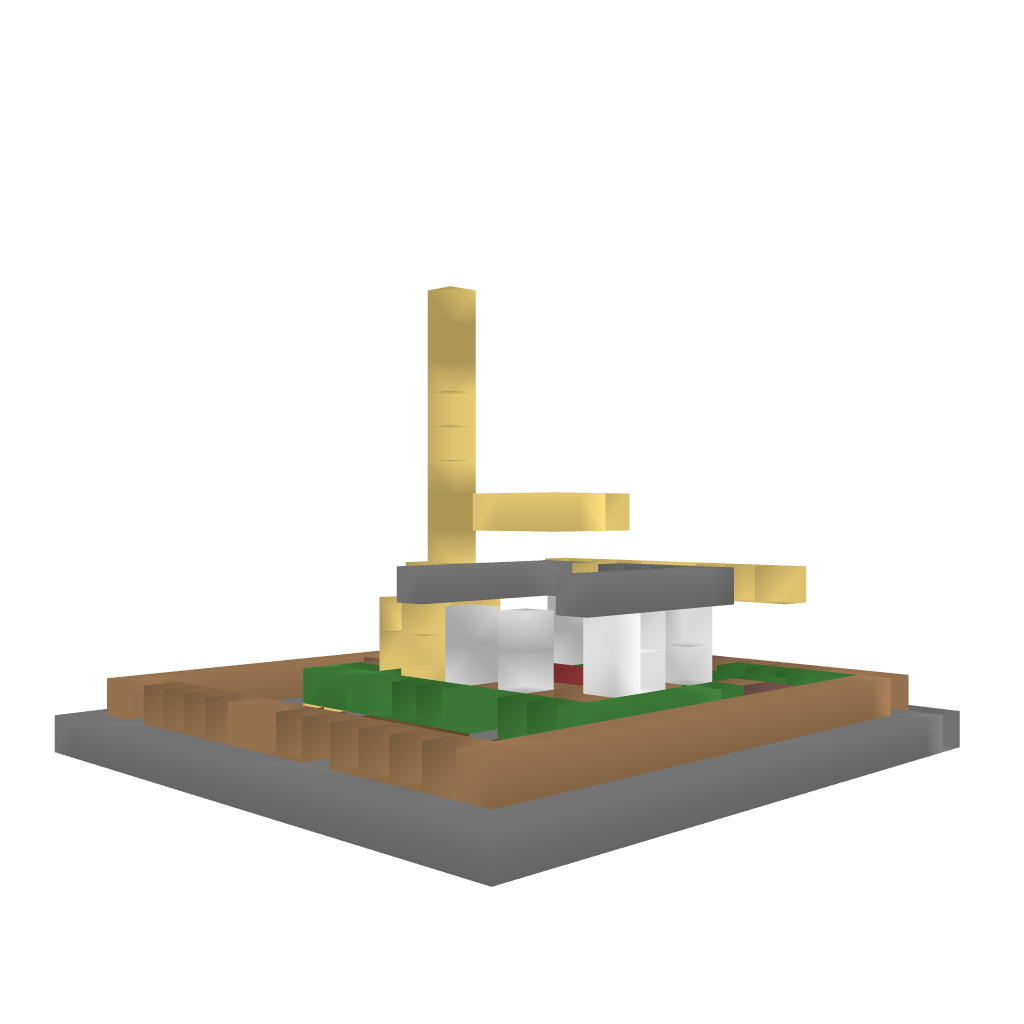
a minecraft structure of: Norton House 1 bad low quality